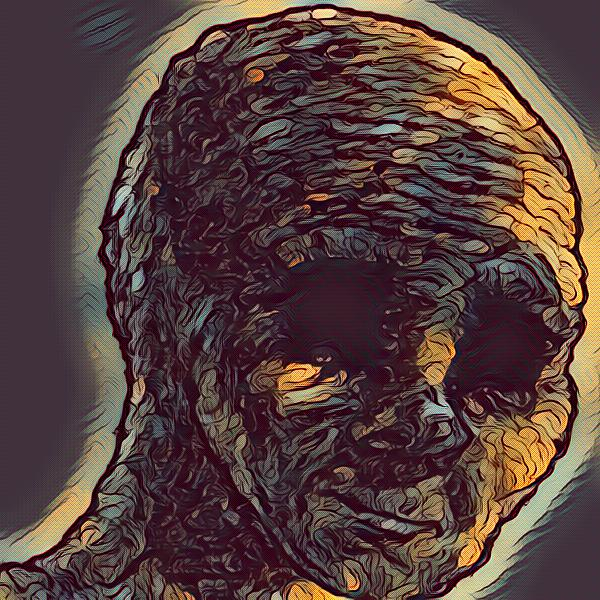
Label: 5_Wojak_with_Background